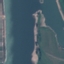
Label: River